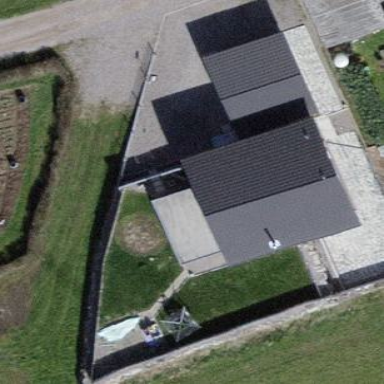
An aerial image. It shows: Detached building with gabled roof.